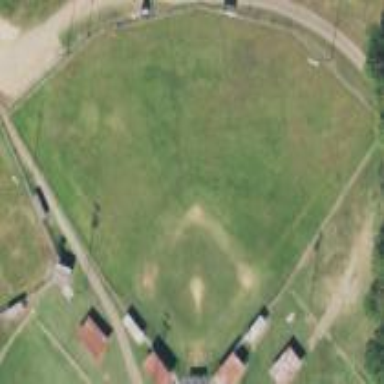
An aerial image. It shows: Baseball pitch for leisure land.